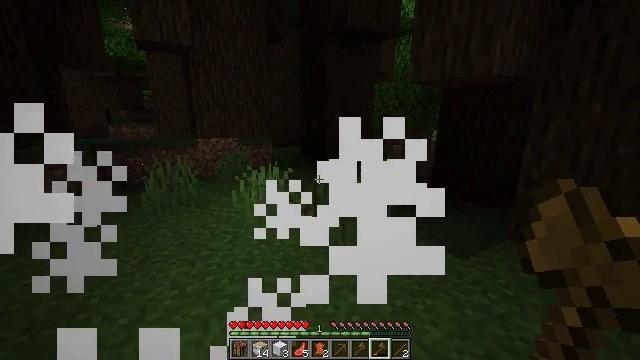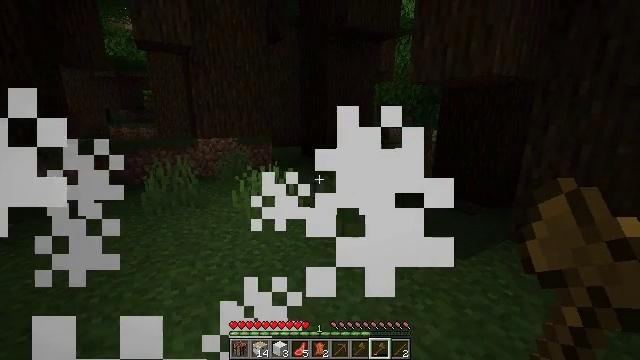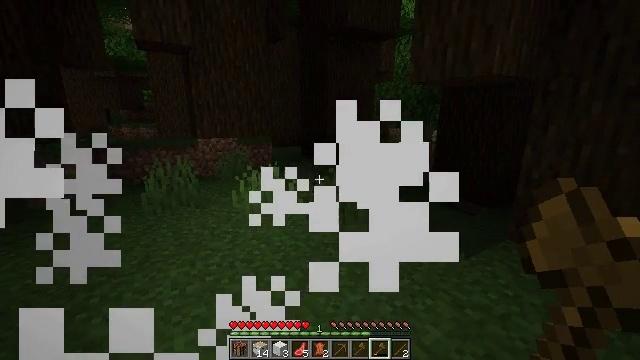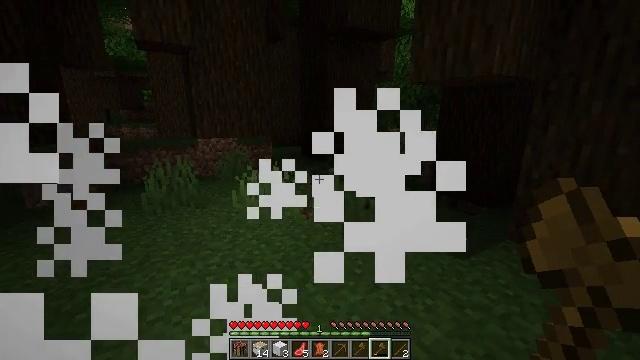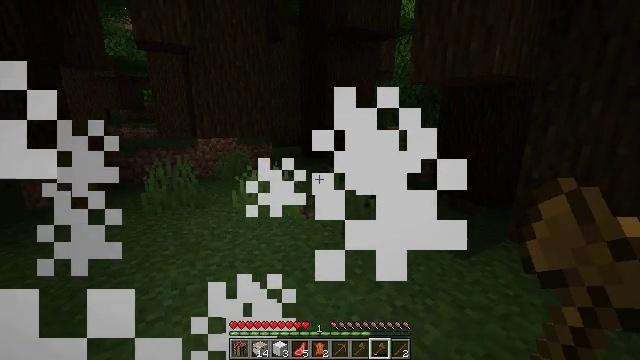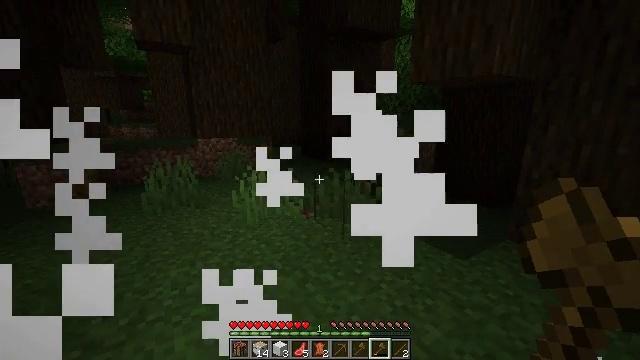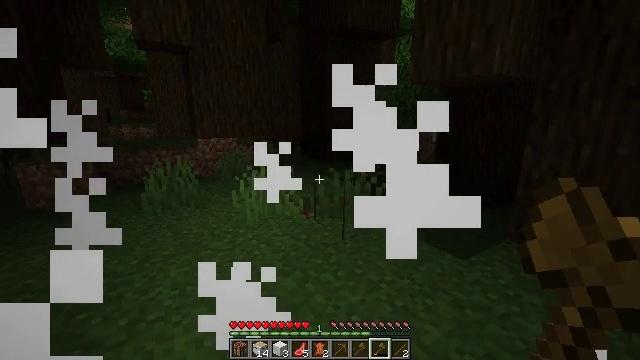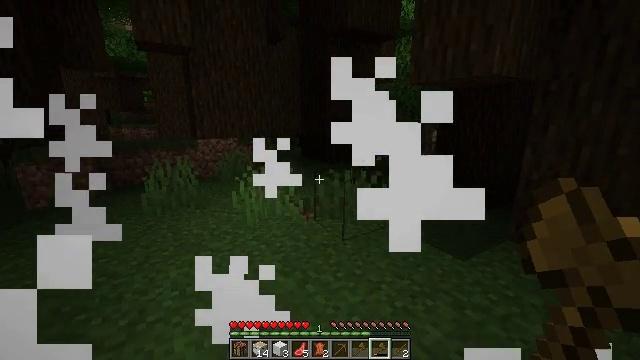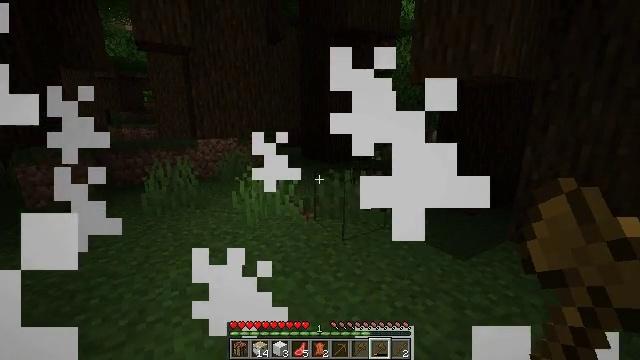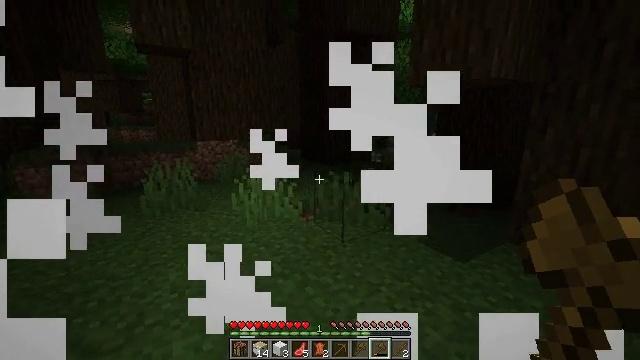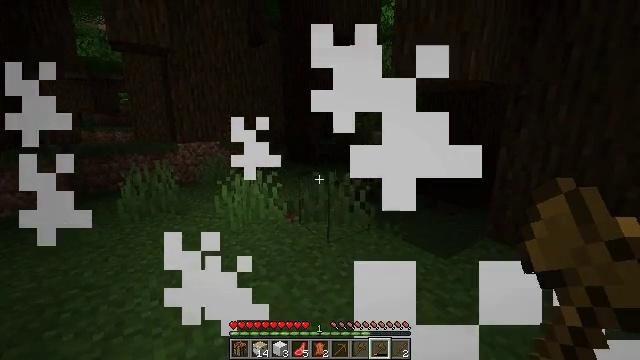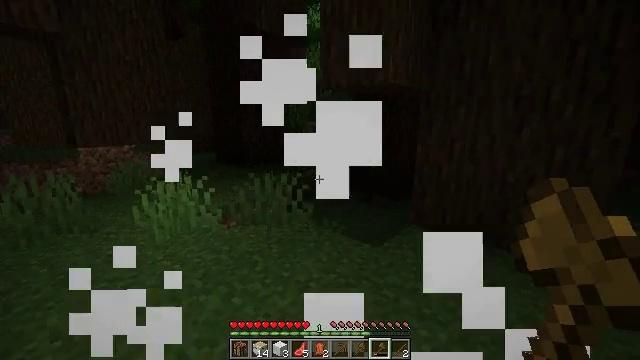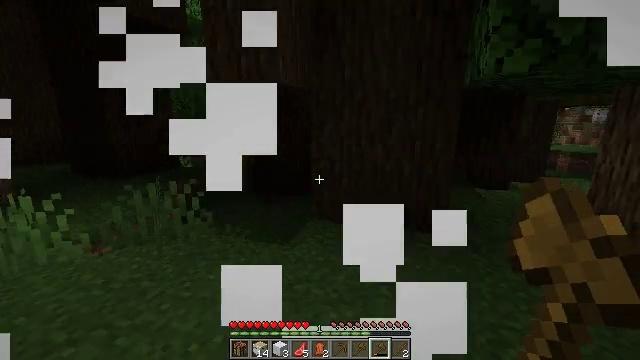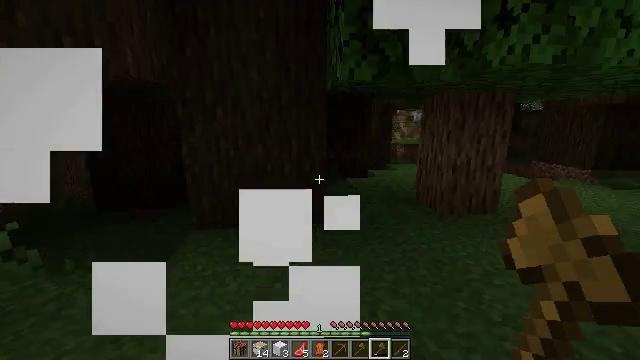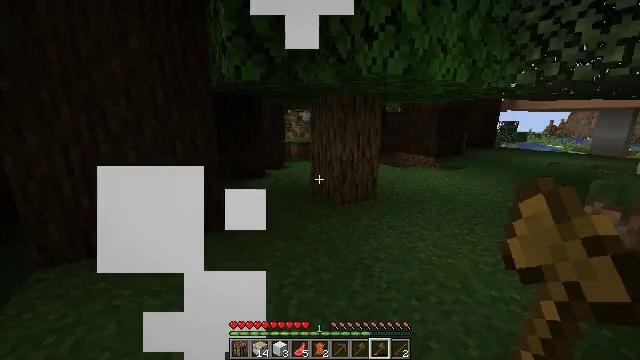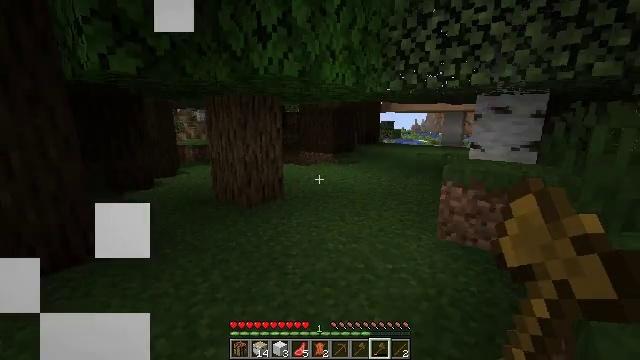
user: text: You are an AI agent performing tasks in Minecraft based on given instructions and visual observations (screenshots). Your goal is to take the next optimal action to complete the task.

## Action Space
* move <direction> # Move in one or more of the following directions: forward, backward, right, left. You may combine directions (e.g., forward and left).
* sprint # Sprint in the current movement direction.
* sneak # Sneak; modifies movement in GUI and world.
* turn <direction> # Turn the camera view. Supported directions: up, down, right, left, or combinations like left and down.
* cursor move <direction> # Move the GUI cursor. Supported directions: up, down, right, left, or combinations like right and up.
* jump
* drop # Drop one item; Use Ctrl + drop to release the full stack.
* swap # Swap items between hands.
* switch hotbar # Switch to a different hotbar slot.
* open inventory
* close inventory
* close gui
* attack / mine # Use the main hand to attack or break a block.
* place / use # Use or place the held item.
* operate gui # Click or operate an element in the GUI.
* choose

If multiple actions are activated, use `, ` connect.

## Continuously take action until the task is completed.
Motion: motion action
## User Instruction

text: Collect parts of the brown mushroom block.
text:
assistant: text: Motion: no_op
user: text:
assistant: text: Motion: no_op
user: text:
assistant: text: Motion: no_op
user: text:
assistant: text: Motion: no_op
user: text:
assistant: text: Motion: no_op
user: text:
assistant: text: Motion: no_op
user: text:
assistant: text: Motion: no_op
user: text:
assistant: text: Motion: no_op
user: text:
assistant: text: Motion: no_op
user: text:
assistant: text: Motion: turn right
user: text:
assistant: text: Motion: turn right
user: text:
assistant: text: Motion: turn right
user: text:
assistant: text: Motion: turn right
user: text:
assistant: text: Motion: turn right
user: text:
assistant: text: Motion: turn right
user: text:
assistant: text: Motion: turn right
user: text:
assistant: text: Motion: turn right
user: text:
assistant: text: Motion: turn right and up
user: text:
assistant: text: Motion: turn right
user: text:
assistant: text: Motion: turn right
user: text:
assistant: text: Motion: turn right
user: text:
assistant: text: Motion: turn right
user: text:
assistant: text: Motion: turn right
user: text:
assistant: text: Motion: move forward and move left, turn right
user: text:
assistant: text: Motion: move forward and move left, turn right
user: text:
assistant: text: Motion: move forward and move left, turn right
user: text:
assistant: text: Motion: move forward and move left
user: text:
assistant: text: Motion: move forward and move left
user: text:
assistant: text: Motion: move forward and move left
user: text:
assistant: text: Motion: move forward and move left